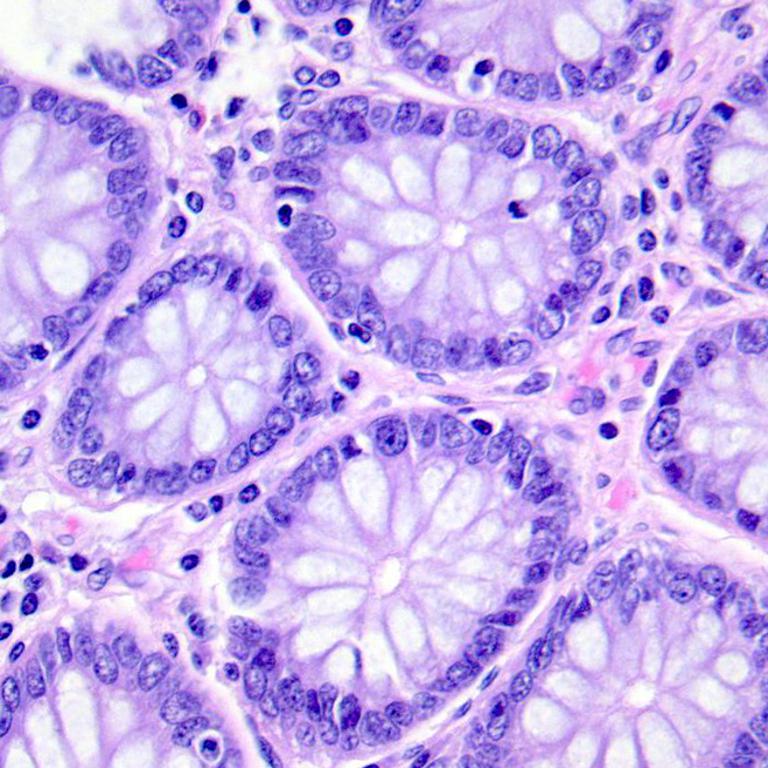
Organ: colon
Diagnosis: benign